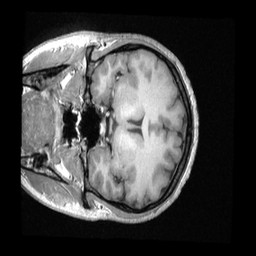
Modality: T1w
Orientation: coronal
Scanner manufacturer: ge
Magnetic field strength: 3 T
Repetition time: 0.007176 s
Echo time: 0.002588 s